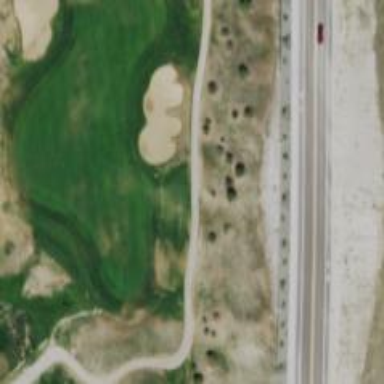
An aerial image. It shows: Area with grass used as rough in golf course.